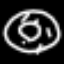
Label: donut